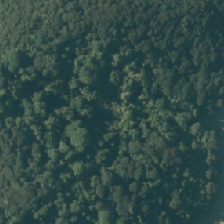
Land cover: broadleaved_indigenous_hardwood